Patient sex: M
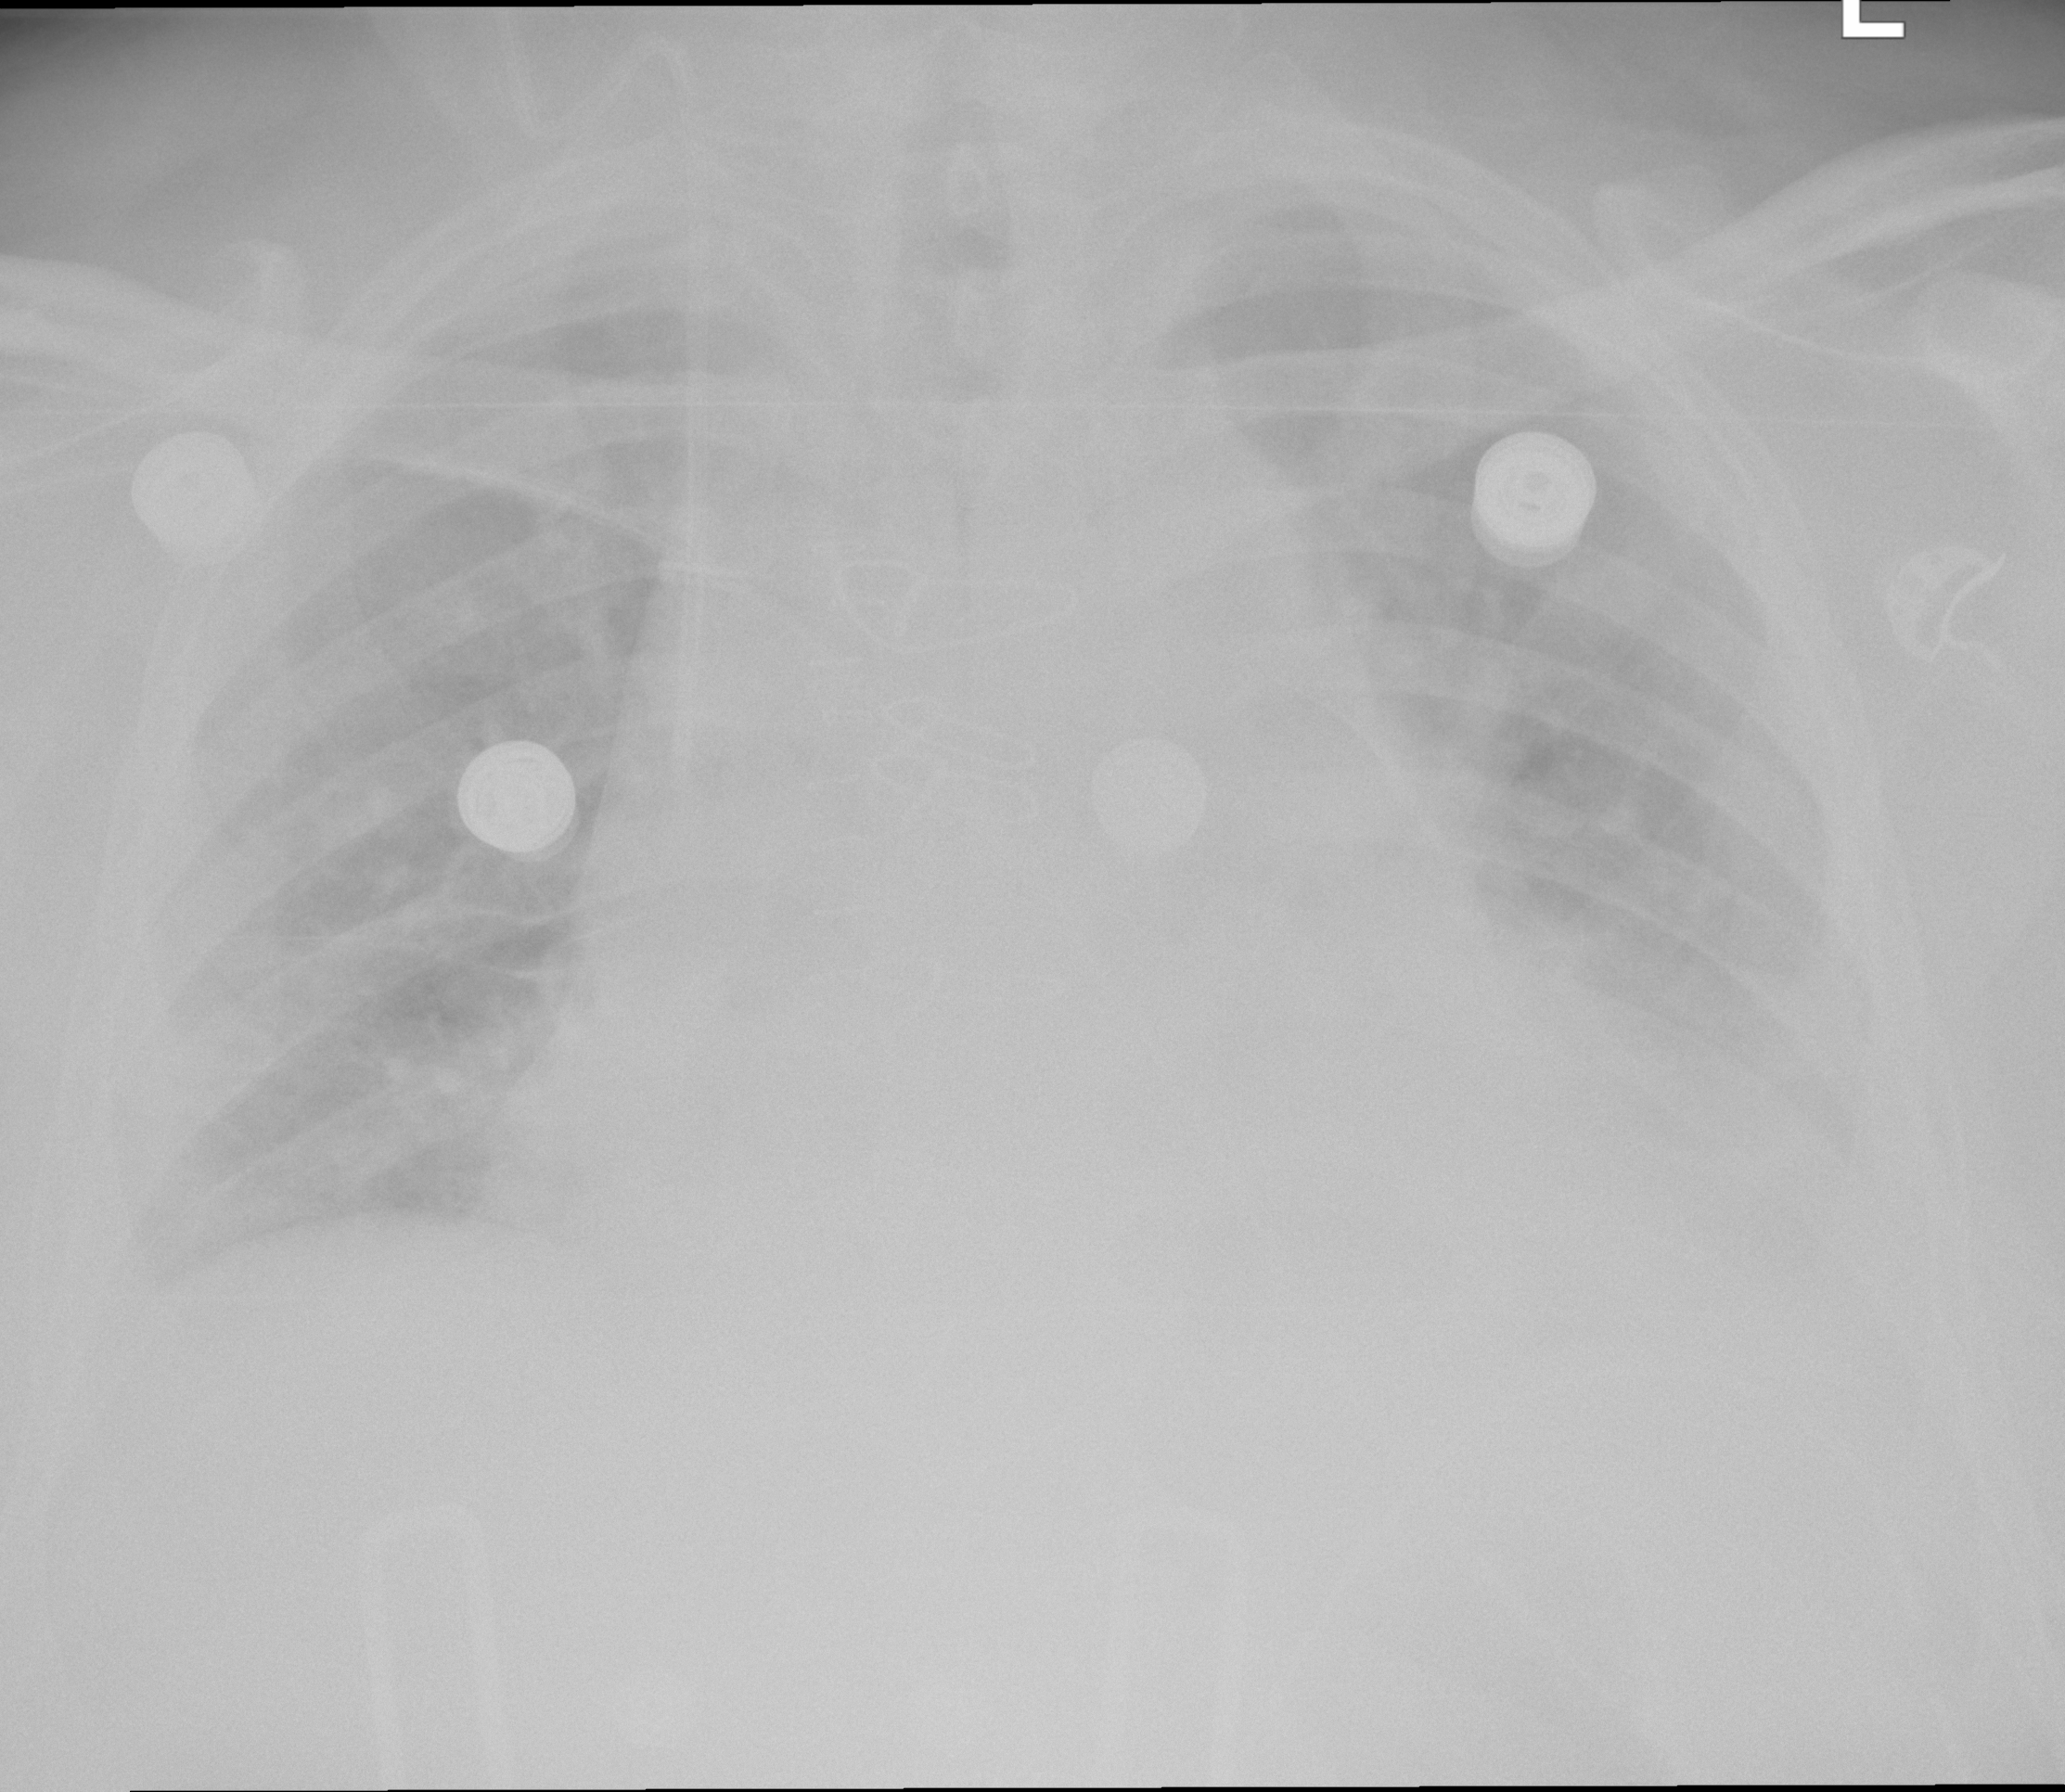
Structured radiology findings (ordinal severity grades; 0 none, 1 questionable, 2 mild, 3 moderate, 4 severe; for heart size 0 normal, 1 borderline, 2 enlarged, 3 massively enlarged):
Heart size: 2
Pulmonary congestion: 2
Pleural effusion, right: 0
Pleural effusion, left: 2
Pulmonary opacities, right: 0
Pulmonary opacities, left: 0
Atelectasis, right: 0
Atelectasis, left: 2